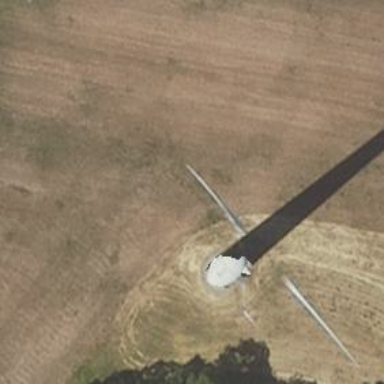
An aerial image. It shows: Wind generator using wind turbines of horizontal axis.